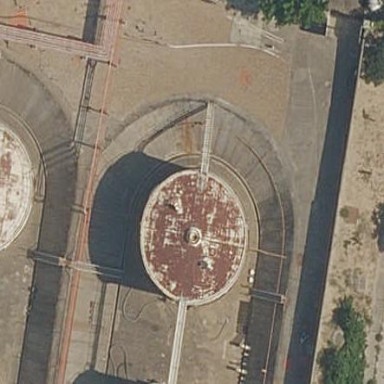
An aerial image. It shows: Building with storage tank.